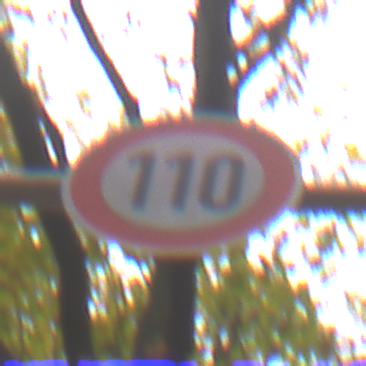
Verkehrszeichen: Geschwindigkeit110
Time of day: Midday
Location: Outdoor (Nature)
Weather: Overcast
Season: NotSpecified
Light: Natural